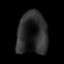
Tissue: lung
Cell type: Fibroblasts
Senescence score: 0.6437
Nuclear area (px): 1131
Mean DAPI intensity: 45.536